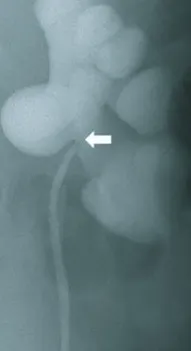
(a) Retrograde pyelogram shows left hydronephrosis with high ureteral insertion and intrarenal UPJO area (arrow).
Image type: radiology (x_ray)